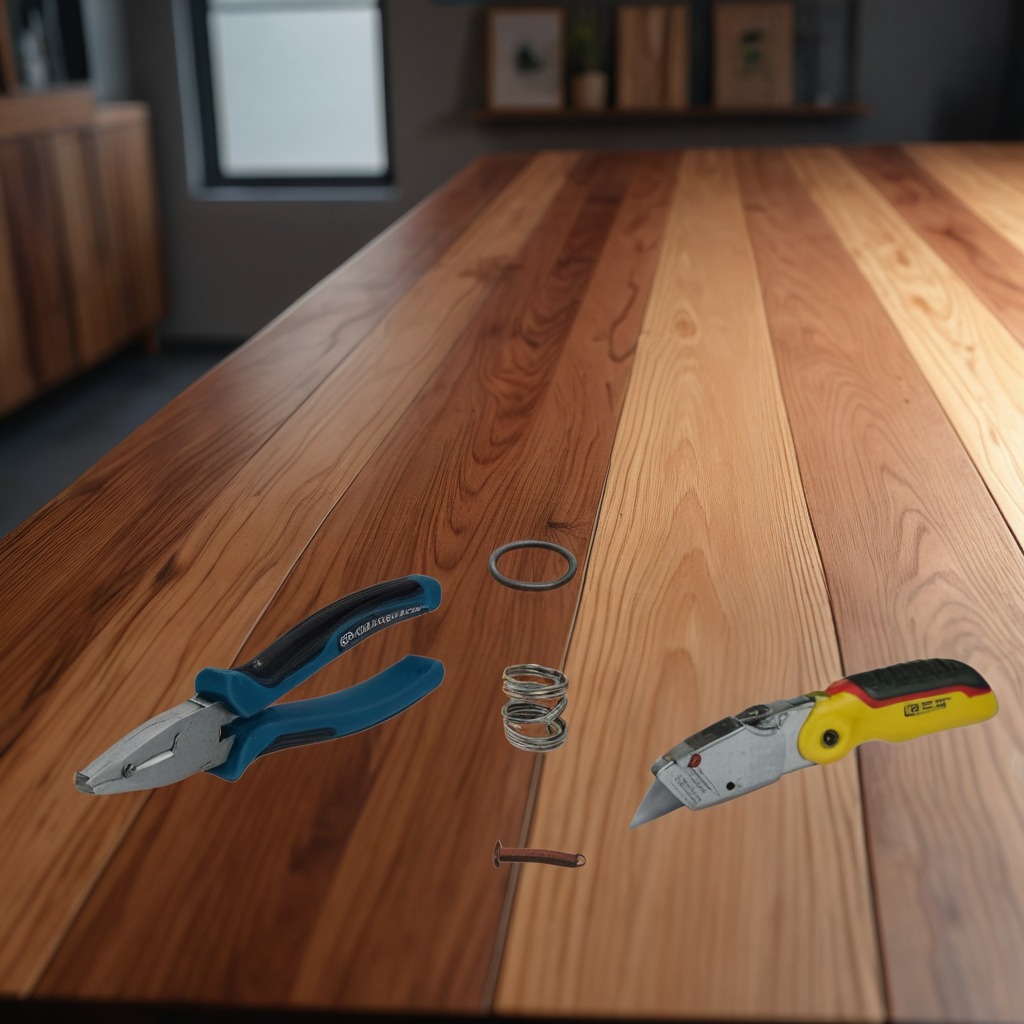
A rubber Oring, a utility knife, an iron nail, a pair of pliers, and a coiled metal spring are lying on the wooden table in a carpentry studio.